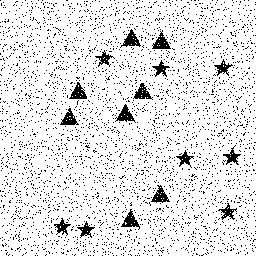
Squares: 0
Triangles: 8
Stars: 8
Total shapes: 16